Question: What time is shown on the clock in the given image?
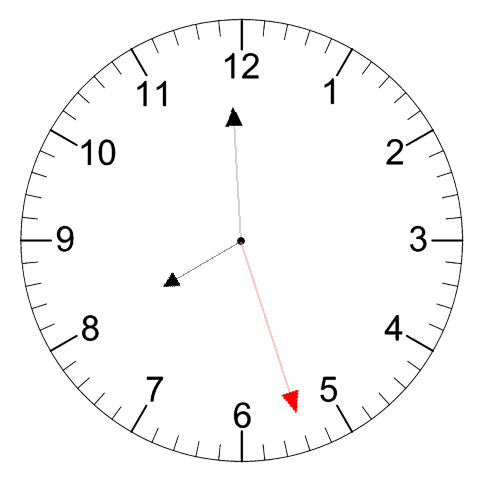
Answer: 07:59:27